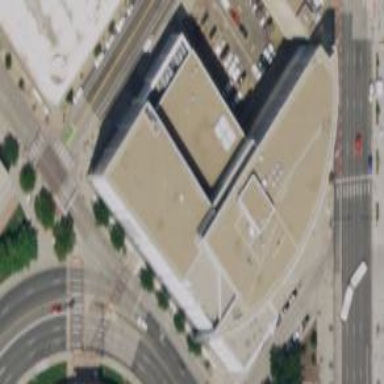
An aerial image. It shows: Building with brown roof.